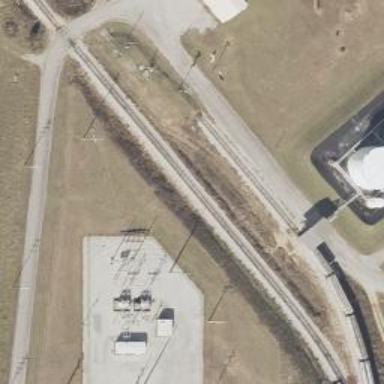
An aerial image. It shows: Distribution level power substation surrounded by fence.